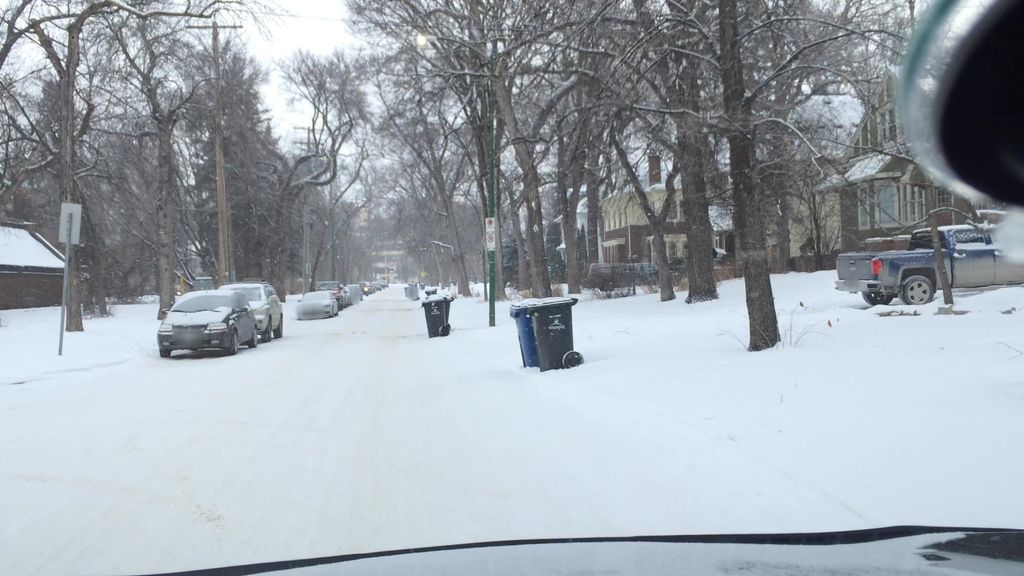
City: winnipeg